Interaction volume radius: 10 \u00c5
Interaction volume height: 15 \u00c5
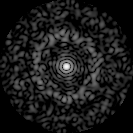
Disorder parameter: 0.8397